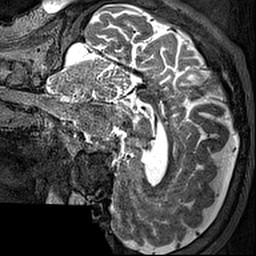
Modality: T2w
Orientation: sagittal
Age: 71
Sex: male
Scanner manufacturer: siemens
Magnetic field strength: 3 T
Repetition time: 3.2 s
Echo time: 0.567 s